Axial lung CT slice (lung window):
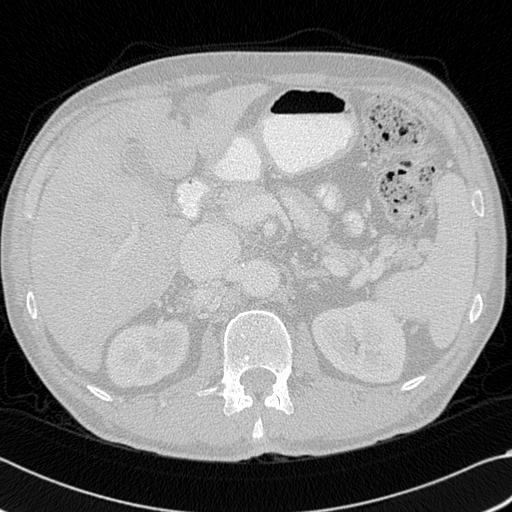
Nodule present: no